Field crop: maize
Growth stage: 2
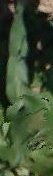
Species: maize